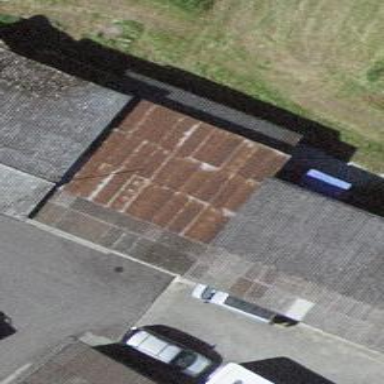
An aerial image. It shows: Warehouse.